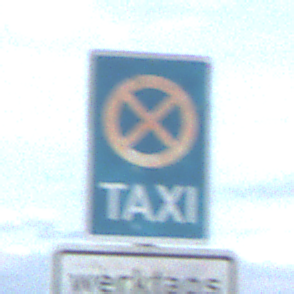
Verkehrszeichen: Taxenstand
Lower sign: ZeitangabenMitBeschraenkungAufWochentage7
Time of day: SunriseSunset
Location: Outdoor (Nature)
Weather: PartlyCloudy
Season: NotSpecified
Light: Natural